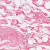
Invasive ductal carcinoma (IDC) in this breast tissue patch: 0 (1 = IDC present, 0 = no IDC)